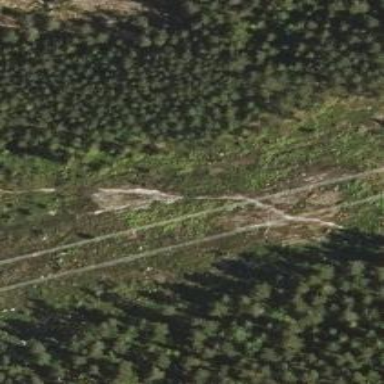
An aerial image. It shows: Path.